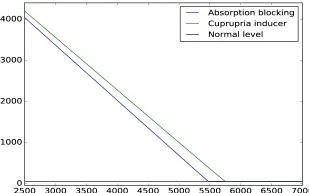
Performance of two treatments.
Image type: chart (chart)